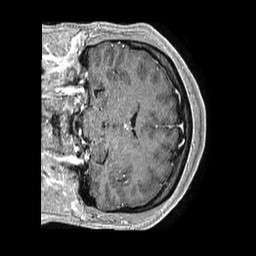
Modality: T1w
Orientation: coronal
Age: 34
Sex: female
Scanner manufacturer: philips
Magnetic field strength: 1.5 T
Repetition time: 0.007606 s
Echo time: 0.003458 s